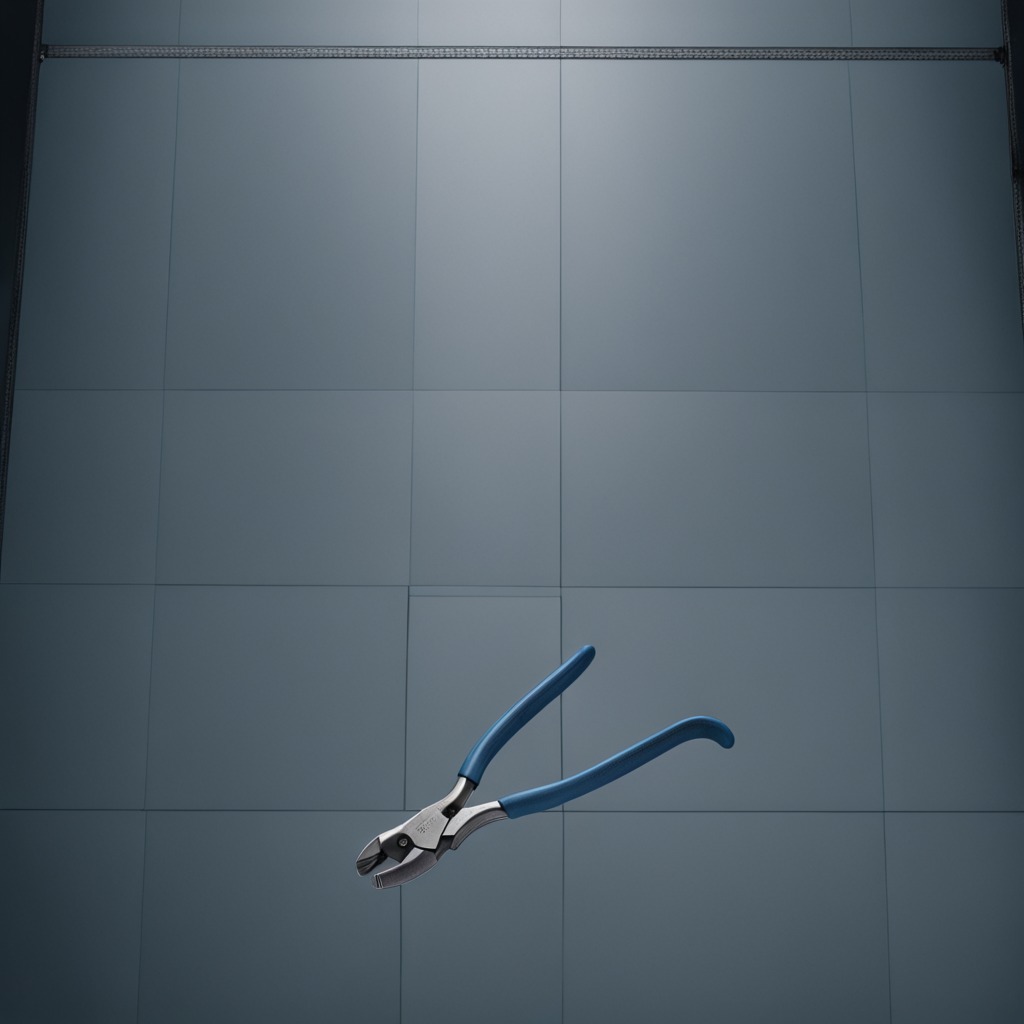
A plier is lying on the toolbox surface in an airplane hangar workshop 8K.